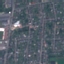
Land use / land cover class: Residential